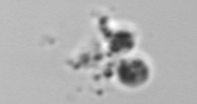
Label: detritus